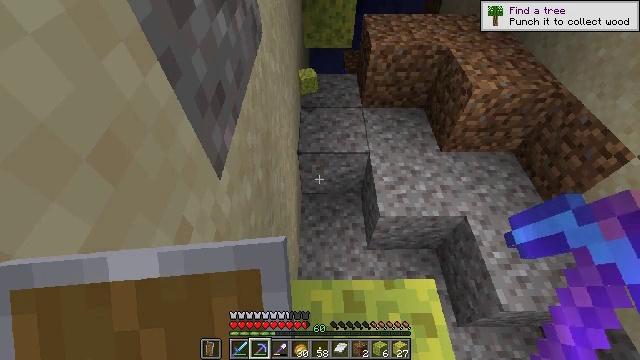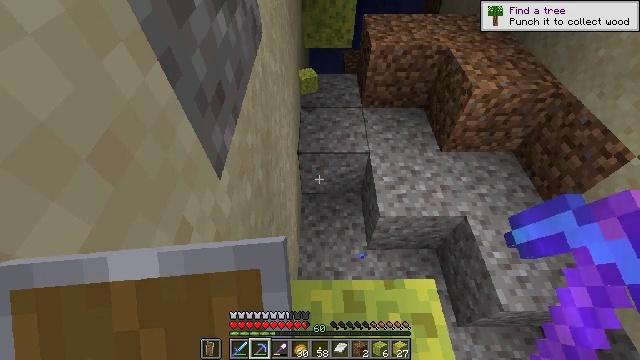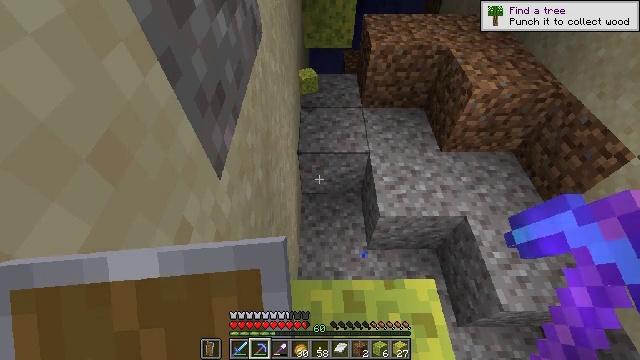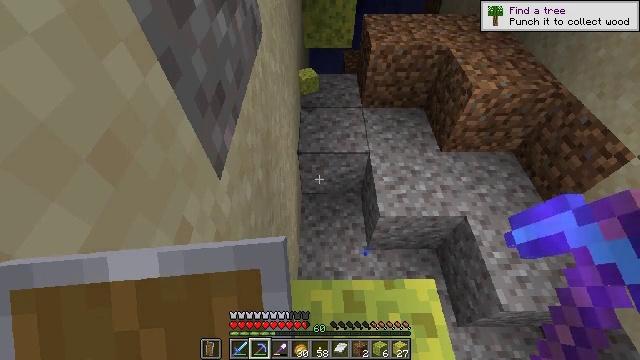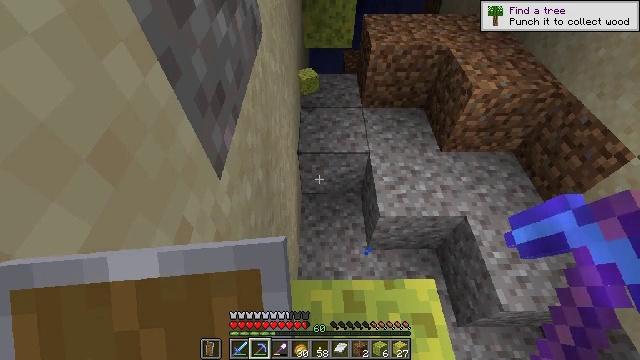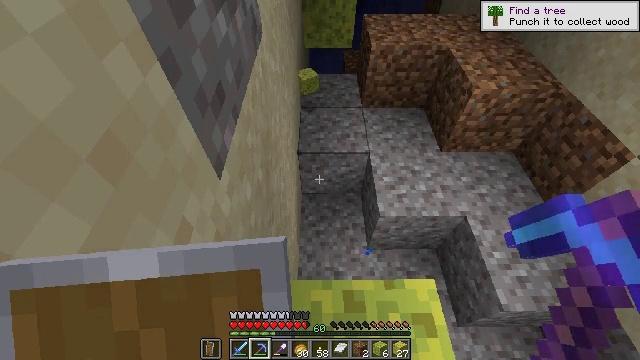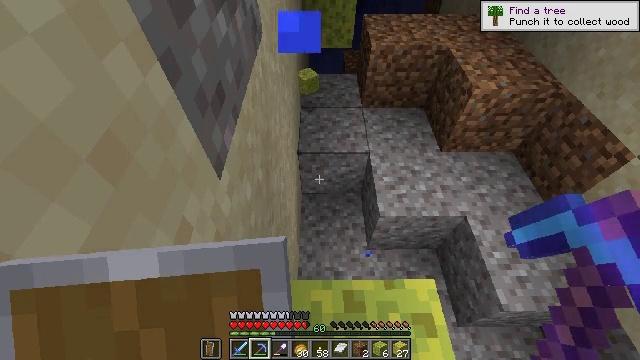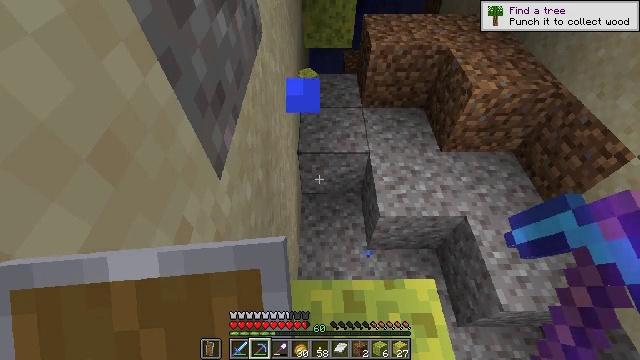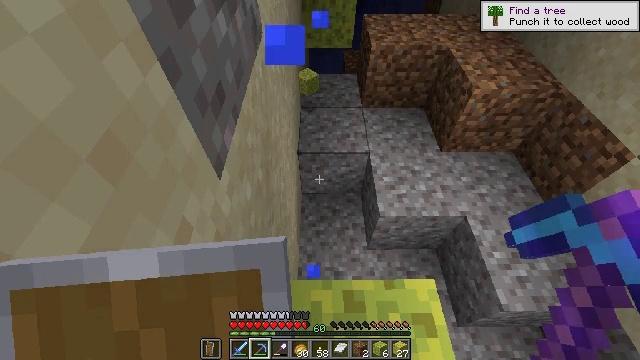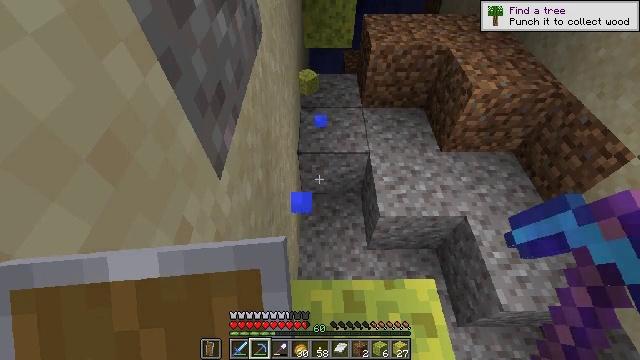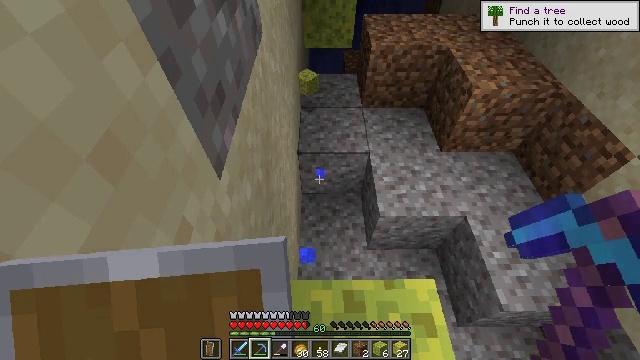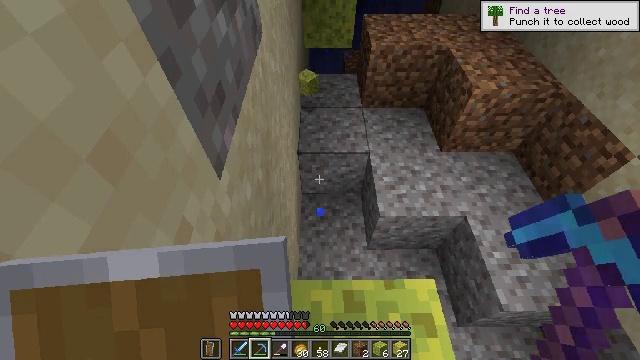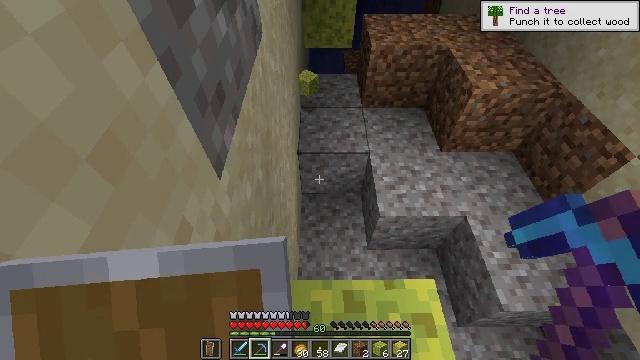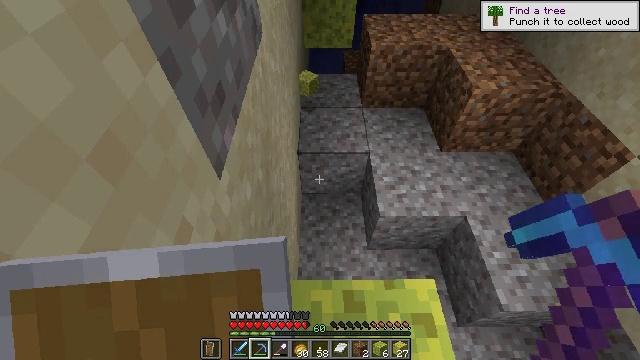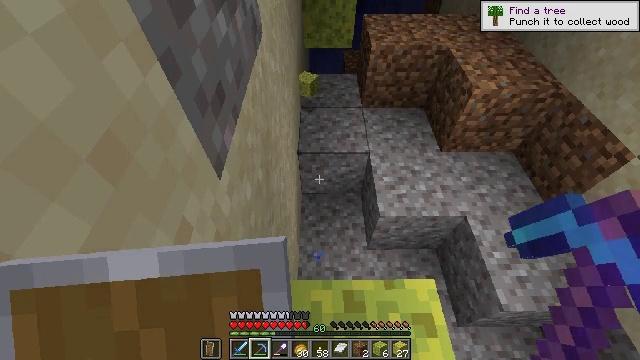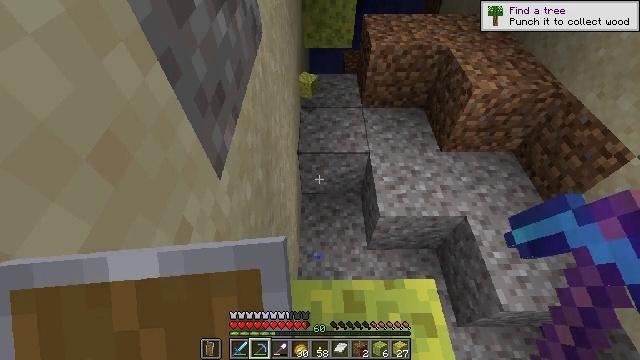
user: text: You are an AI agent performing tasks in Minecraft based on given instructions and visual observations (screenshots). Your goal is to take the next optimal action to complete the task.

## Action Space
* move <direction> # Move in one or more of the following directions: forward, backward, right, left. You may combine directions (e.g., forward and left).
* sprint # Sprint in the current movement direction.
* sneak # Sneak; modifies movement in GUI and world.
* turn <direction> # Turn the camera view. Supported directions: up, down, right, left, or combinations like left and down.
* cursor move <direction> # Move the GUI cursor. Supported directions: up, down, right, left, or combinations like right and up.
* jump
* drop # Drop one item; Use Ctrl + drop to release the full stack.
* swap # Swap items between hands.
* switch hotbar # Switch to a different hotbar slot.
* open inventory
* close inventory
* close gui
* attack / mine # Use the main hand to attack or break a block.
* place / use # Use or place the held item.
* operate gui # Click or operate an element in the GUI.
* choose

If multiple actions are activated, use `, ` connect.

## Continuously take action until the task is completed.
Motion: motion action
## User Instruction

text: Collect the wet sponge after mining.
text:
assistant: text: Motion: no_op
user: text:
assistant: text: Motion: no_op
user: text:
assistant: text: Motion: no_op
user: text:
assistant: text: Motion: no_op
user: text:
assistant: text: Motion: no_op
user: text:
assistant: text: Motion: no_op
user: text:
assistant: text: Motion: no_op
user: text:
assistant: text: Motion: no_op
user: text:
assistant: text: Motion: no_op
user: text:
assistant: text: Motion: no_op
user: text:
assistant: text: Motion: no_op
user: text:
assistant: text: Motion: no_op
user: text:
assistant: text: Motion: no_op
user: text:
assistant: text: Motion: no_op
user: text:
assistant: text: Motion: no_op
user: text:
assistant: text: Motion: no_op
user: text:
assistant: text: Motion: no_op
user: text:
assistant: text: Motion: turn down
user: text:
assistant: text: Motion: turn down
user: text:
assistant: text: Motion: turn right and down
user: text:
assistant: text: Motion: turn left and down
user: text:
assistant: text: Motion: turn left and down
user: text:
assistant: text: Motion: no_op
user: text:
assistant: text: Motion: attack / mine
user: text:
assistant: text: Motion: attack / mine
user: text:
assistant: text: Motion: attack / mine
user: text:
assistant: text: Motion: attack / mine
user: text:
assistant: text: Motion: attack / mine
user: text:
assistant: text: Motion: attack / mine
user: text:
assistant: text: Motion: attack / mine